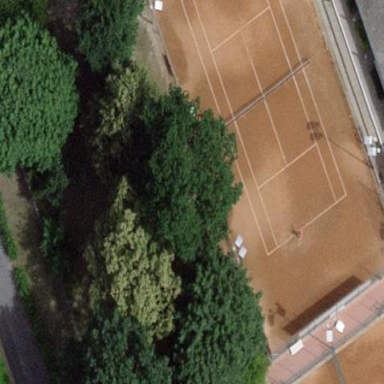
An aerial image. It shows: Tennis court on pitch.